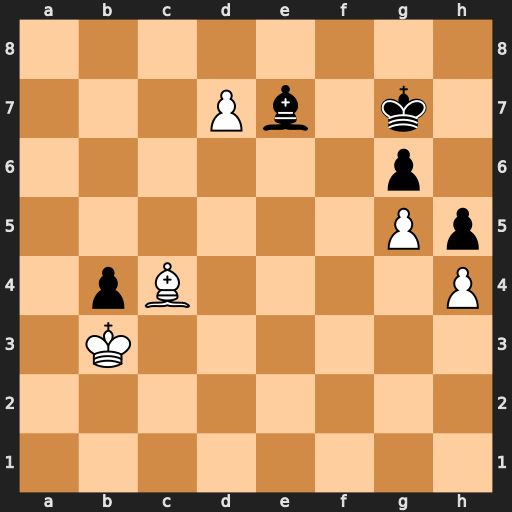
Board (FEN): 8/3Pb1k1/6p1/6Pp/1pB4P/1K6/8/8
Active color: w
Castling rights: -
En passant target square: -
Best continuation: Ka4 Kf8 Bd3